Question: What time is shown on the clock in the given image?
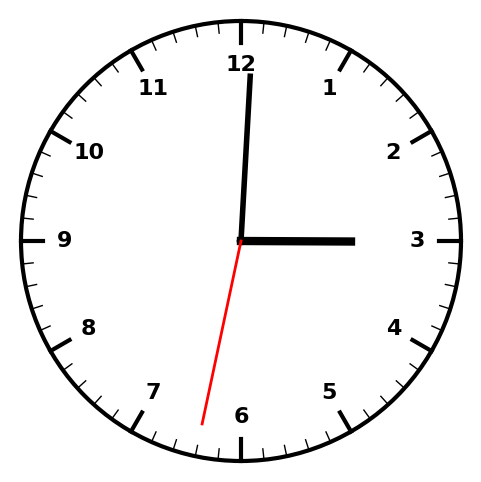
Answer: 03:00:32